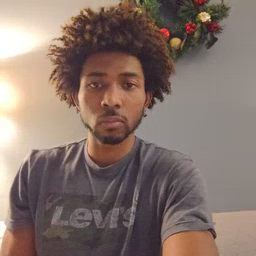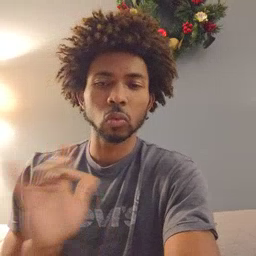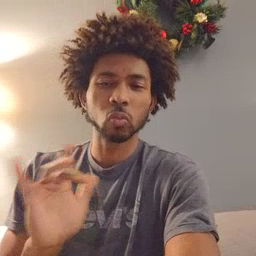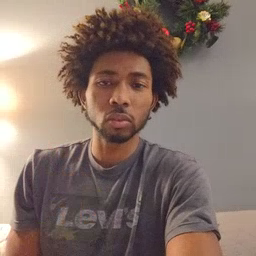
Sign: yucky